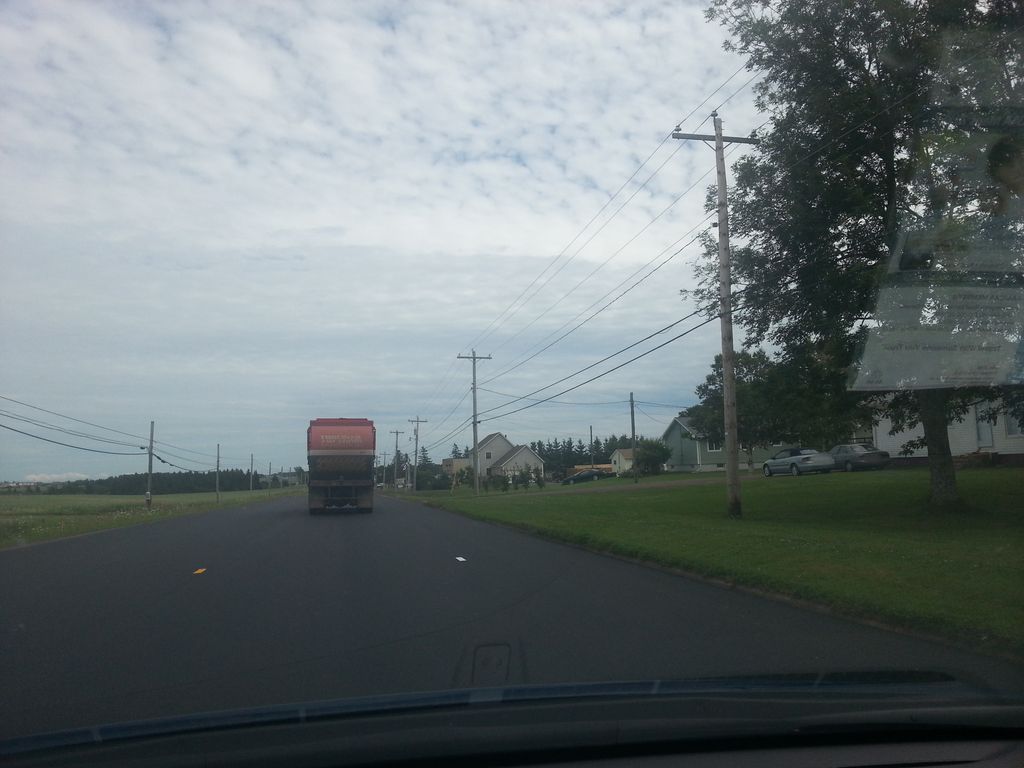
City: charlottetown